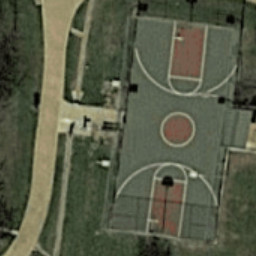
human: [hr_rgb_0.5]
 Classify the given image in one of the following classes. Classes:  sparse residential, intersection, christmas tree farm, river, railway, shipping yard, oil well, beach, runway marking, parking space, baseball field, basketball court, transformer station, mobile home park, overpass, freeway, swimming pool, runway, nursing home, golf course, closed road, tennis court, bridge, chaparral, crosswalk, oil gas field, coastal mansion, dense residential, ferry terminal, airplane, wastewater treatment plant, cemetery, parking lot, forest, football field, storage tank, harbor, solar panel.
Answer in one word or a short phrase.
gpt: basketball court